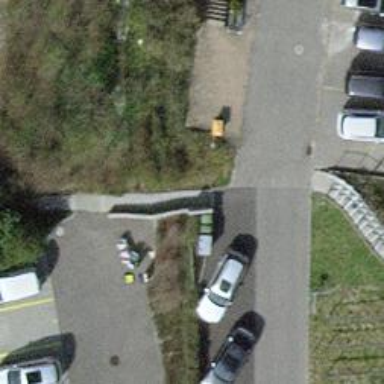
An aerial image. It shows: Road with steps.